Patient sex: M
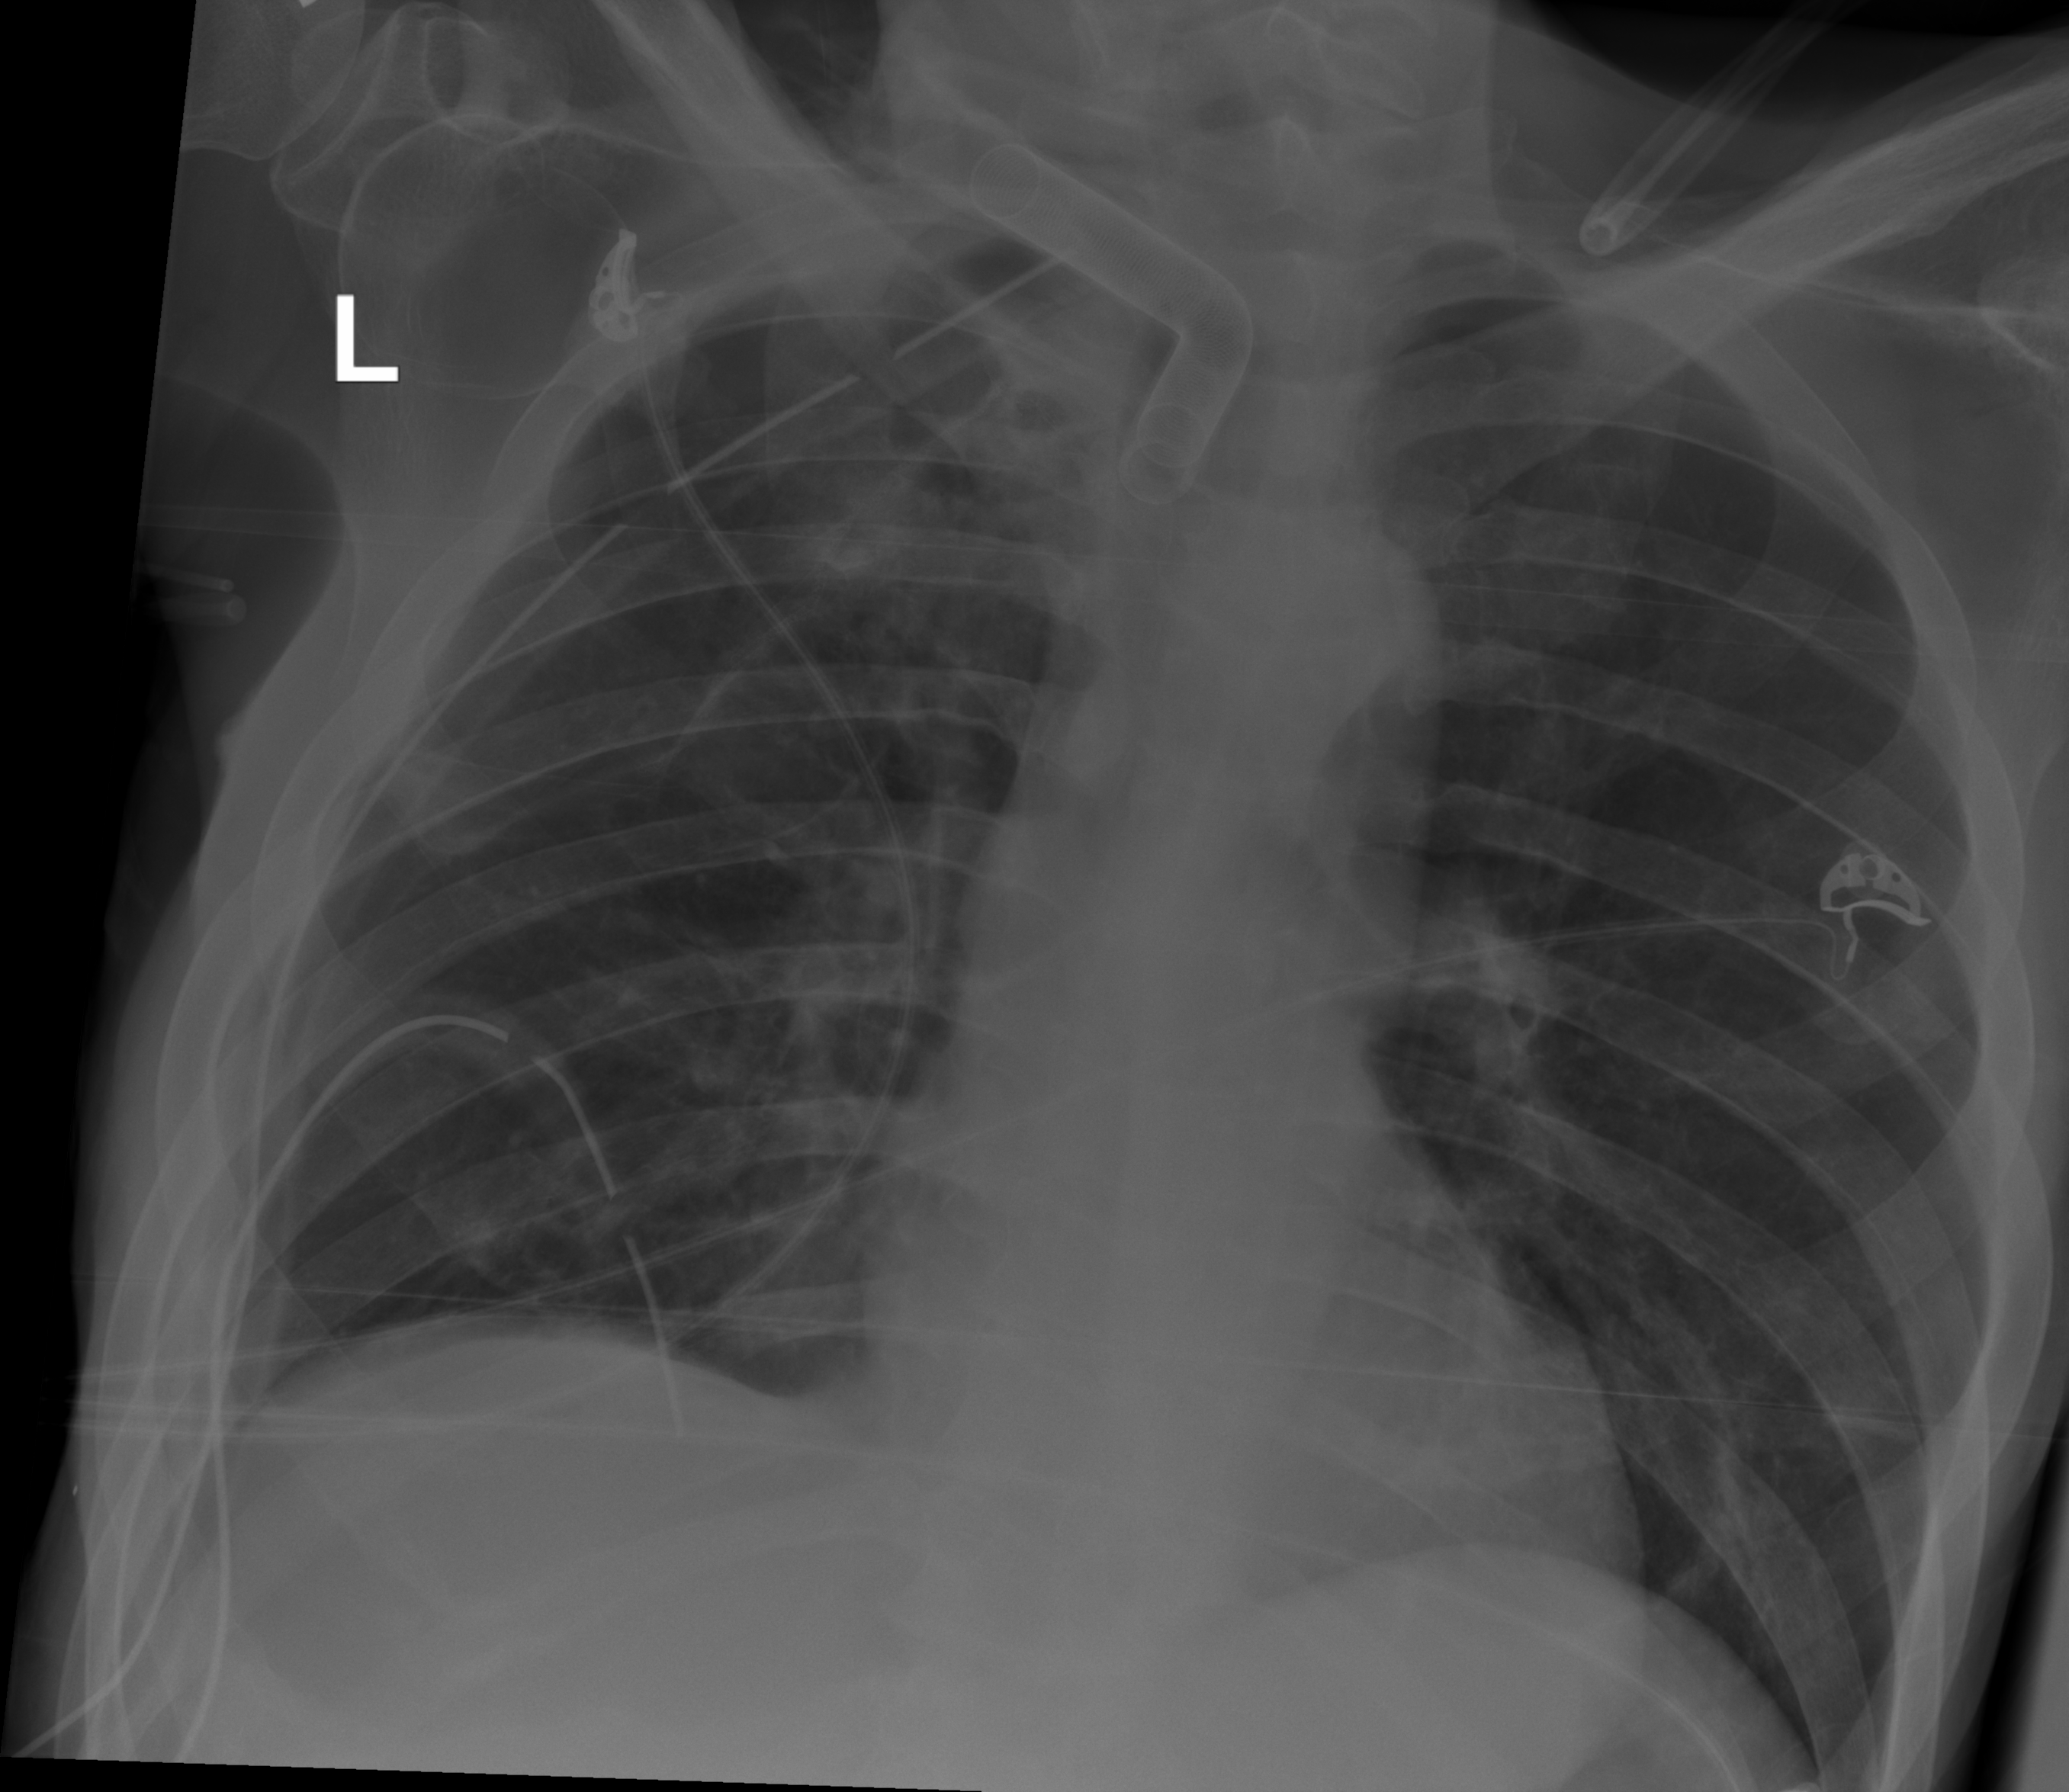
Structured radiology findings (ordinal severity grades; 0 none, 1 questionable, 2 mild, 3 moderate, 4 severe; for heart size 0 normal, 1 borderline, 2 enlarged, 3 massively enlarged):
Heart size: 1
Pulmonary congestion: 0
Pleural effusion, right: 2
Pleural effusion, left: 0
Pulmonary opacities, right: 2
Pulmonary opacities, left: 1
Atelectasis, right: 2
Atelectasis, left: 2